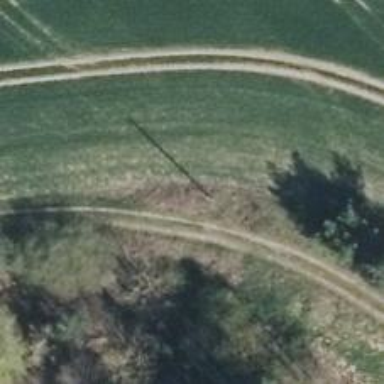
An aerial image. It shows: Minor power line with 3 cables.